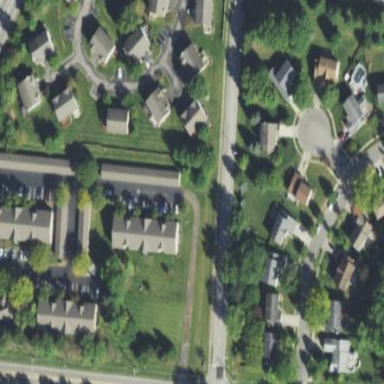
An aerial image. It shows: Residential area on city block.